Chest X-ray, AP view. Patient: 62 years old, sex F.
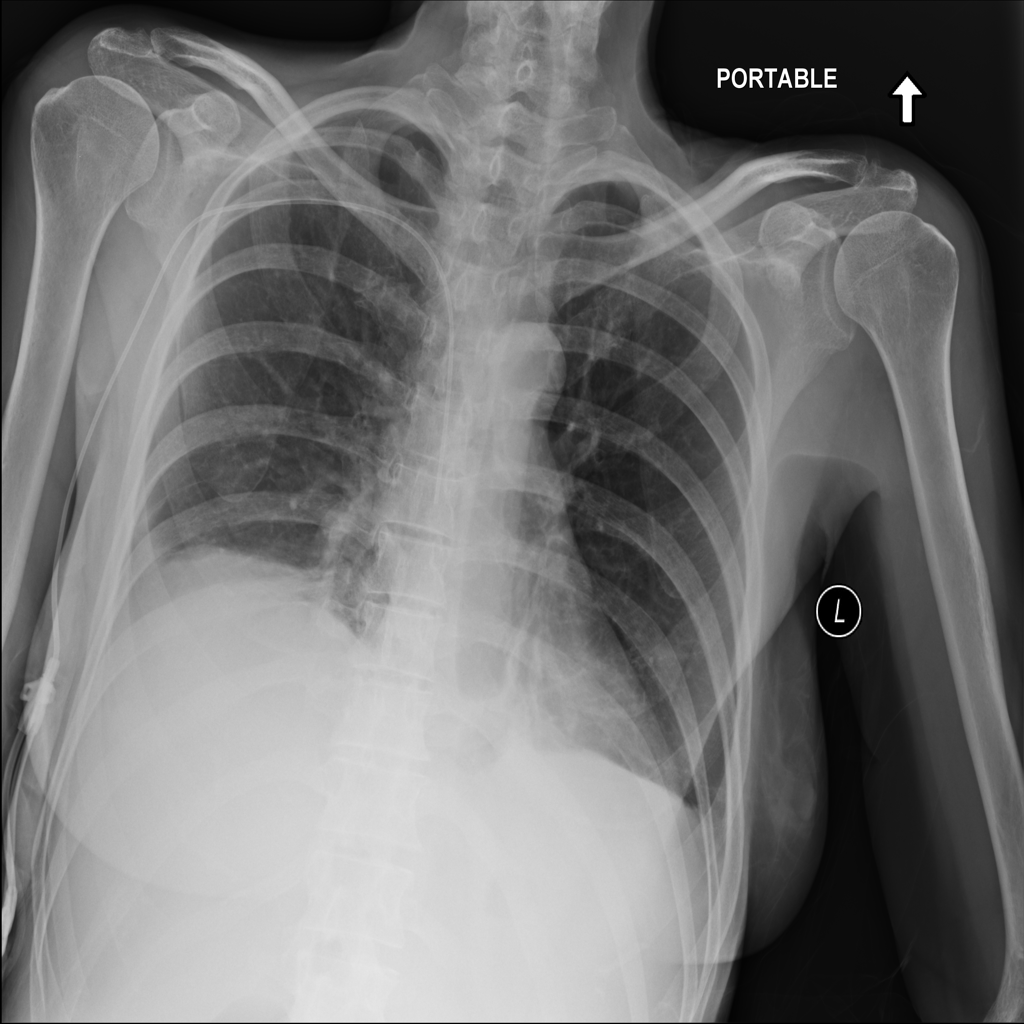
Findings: Atelectasis, Effusion